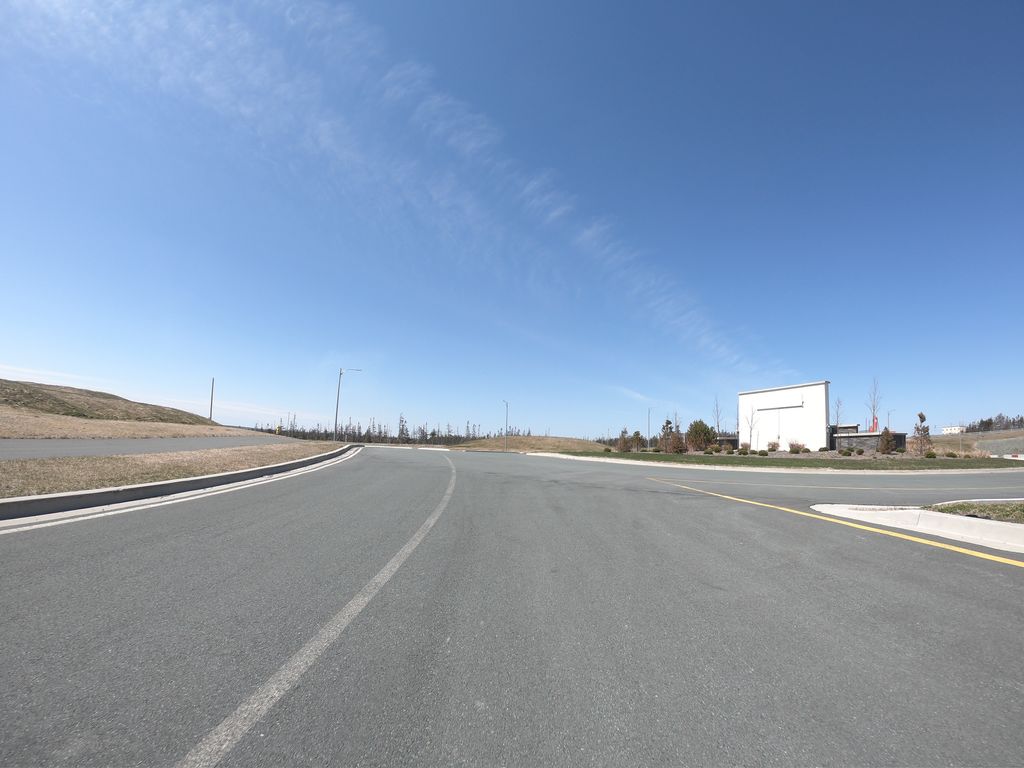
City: st_johns